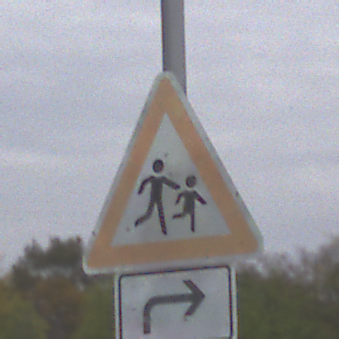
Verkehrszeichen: KinderLinks
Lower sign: RichtungsangabeDurchPfeile5
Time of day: Midday
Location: Outdoor (Suburban)
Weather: Overcast
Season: NotSpecified
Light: Natural